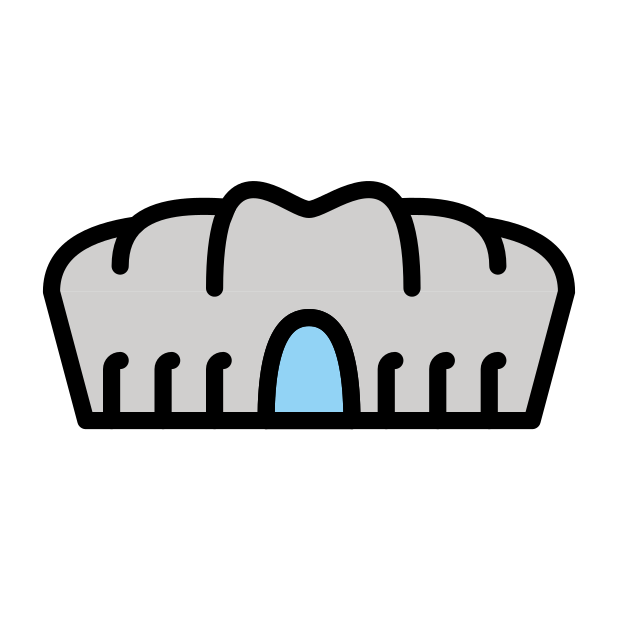
Emoji: 🏟
Name: stadium
Unicode: 0x1f3df